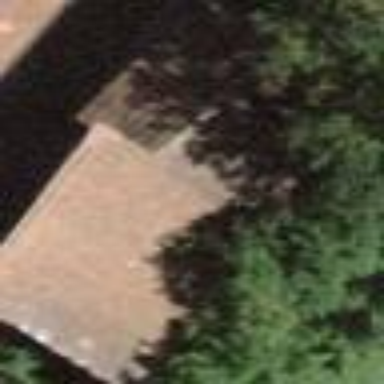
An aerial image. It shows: Barn.